Question: ## How to get the text of selected radio button(I have Customized)
I have a set of radio buttons in a group as below
- - -
Out of these only one will be selected Because they are radio button group

---
I know how to pass the intents to next activity by getting a value from 'Edittext' but not able to do this for 'radio button group' !
::
'''
EditText City;
Search=(Button) findViewById(R.id.SEARCH_BUTTON_ID);
Search.setOnClickListener(new OnClickListener() {
@Override
public void onClick(View v) {
Intent searchIntent=new Intent(SearchPage.this,AndroidTabRestaurantDescSearchListView.class);
searchIntent.putExtra("REST",City.getText().toString());
startActivity(searchIntent);
}
});
'''
## How can i achieve this same for as i mentioned in radiobutton group !
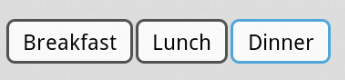
Answer: '''
// try this
**xml**
<?xml version="1.0" encoding="utf-8"?>
<LinearLayout xmlns:android="http://schemas.android.com/apk/res/android"
android:layout_width="match_parent"
android:layout_height="match_parent"
android:padding="5dp"
android:orientation="vertical"
android:gravity="center" >
<LinearLayout
android:layout_width="wrap_content"
android:layout_height="wrap_content">
<RadioGroup
android:id="@+id/rdg"
android:layout_width="wrap_content"
android:layout_height="wrap_content"
android:orientation="horizontal">
<RadioButton
android:id="@+id/breakFast"
android:layout_width="wrap_content"
android:layout_height="wrap_content"
android:button="@null"
android:text="BreakFast"/>
<RadioButton
android:id="@+id/lunch"
android:layout_width="wrap_content"
android:layout_height="wrap_content"
android:layout_marginLeft="10dp"
android:button="@null"
android:text="Lunch"/>
<RadioButton
android:id="@+id/dinner"
android:layout_width="wrap_content"
android:layout_height="wrap_content"
android:layout_marginLeft="10dp"
android:button="@null"
android:text="Dinner"/>
</RadioGroup>
</LinearLayout>
<Button
android:layout_width="wrap_content"
android:layout_height="wrap_content"
android:id="@+id/SEARCH_BUTTON_ID"
android:layout_marginTop="10dp"
android:text="Search"/>
</LinearLayout>
**Activity**
private RadioGroup rdg;
private RadioButton breakFast;
private RadioButton lunch;
private RadioButton dinner;
private String selectedType="";
private Button Search;
@Override
public void onCreate(Bundle savedInstanceState) {
super.onCreate(savedInstanceState);
setContentView(R.layout.activity_main);
rdg = (RadioGroup) findViewById(R.id.rdg);
breakFast = (RadioButton) findViewById(R.id.breakFast);
lunch = (RadioButton) findViewById(R.id.lunch);
dinner = (RadioButton) findViewById(R.id.dinner);
Search=(Button) findViewById(R.id.SEARCH_BUTTON_ID);
breakFast.setSelected(true);
rdg.setOnCheckedChangeListener(new RadioGroup.OnCheckedChangeListener() {
@Override
public void onCheckedChanged(RadioGroup radioGroup, int i) {
if(i==R.id.breakFast){
selectedType = breakFast.getText().toString();
}else if(i==R.id.lunch){
selectedType = lunch.getText().toString();
}else{
selectedType = dinner.getText().toString();
}
}
});
Search.setOnClickListener(new View.OnClickListener() {
@Override
public void onClick(View v) {
Intent searchIntent=new Intent(SearchPage.this,AndroidTabRestaurantDescSearchListView.class);
searchIntent.putExtra("REST",selectedType);
startActivity(searchIntent);
}
});
}
'''